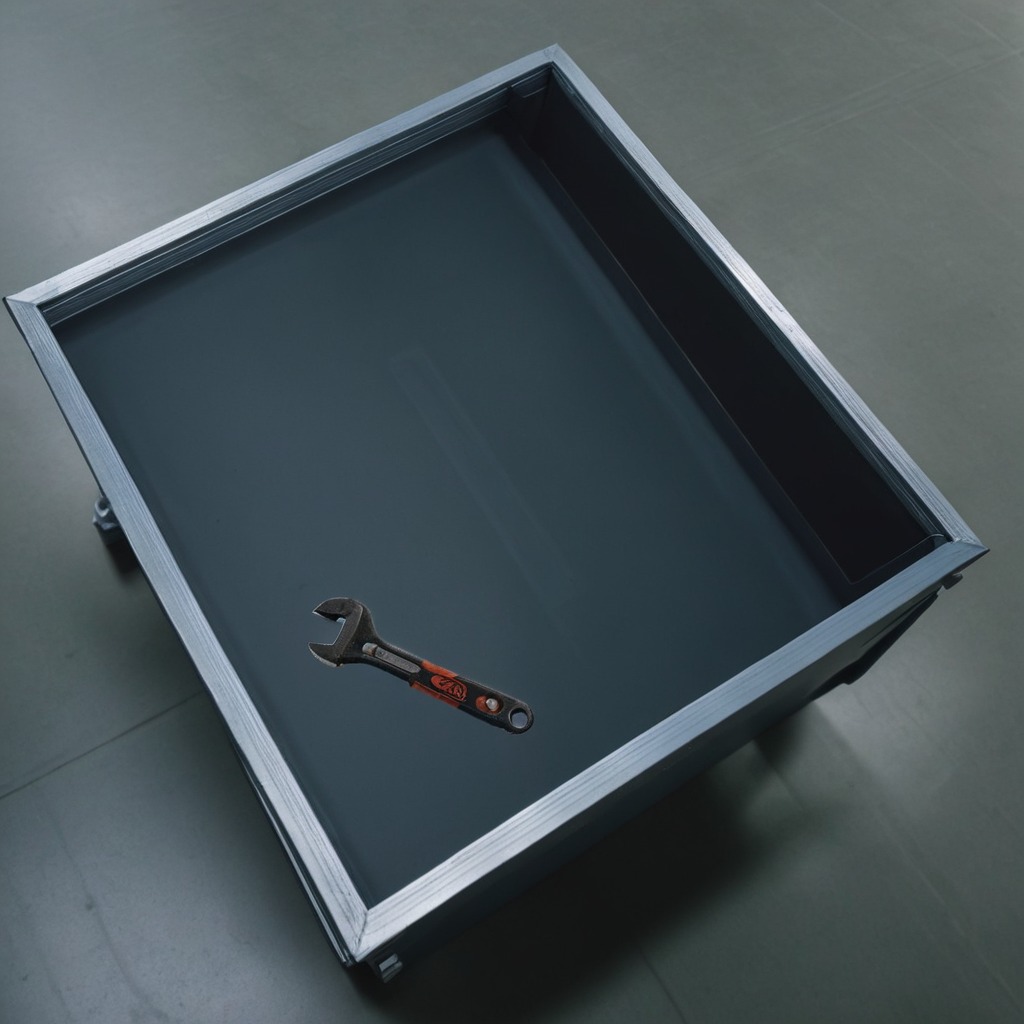
An wrench is lying on a toolbox surface in an airplane hangar workshop.